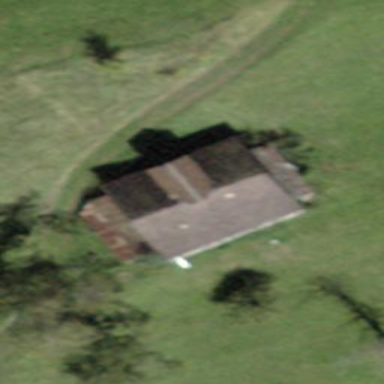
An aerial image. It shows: Barn.